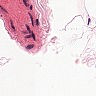
Metastatic tissue present: no